Question: I am trying to extend whindows explorer (NOT IE) with a customized panel in C++, which should look like this:

and here's a similar question I found (in C#) :
<URL>
The question is of C# and already got an answer.
But I myself find the answer is a bit too brief for me to follow, here's what I got:
1. I should implement a BHO object
2. the BHO object should implemet IObjectWithSite and IDockingWindow
3. In SetSite method, call QueryInterface to get the pointer of service provider, then call QueryService to get the pointer of a Docking window frame, then finally call AddToolBar to add my customized window. and here's where I got lost
and my questions are:
1. at what time should I create my customized window? during the initialization of the object?
2. I think I should get a parent window's handle (in my case I think it should be the windows explorer's handle) before I can create my own window which will be a child of it, where can I get this handle? with the pointer of docking window frame ?
3. How should I register my dll? I read some sample codes of preview handlers, we have to register the dll properly before it can be invoked by the system right?
I've tried to reproduce what the similar question said for days, but no luck by now.
I'm really new to BHO and all such stuff, kindly please help me out of this, thanks.
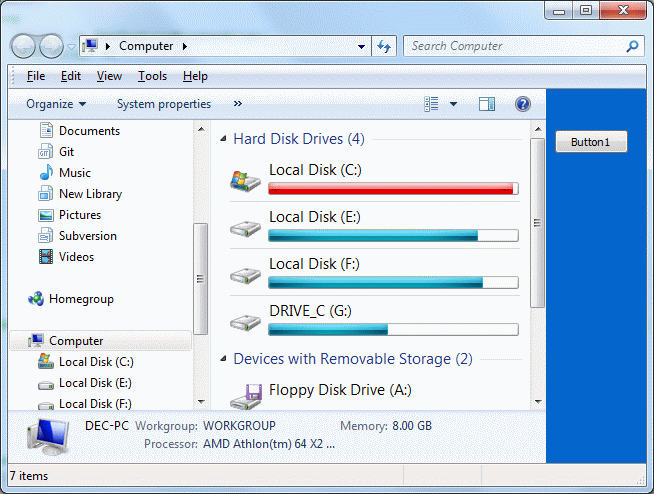
Answer: For such Explorer extension I create 2 object. First implements BHO (IDispatch and IObjectWithSite). Second implements IObjectWithSite, IOleWindow, IDockingWindow, IInputObject and IOleCommandTarget.
1) The logic of showing of your window depends on what you want to realize.
2) Parent window you can get inside Second.SetSite:
'''
Site.QueryInterface(IDockingWindowSite, FDockingWindowSite);
FDockingWindowSite.GetWindow(FParent);
'''
3) Just register your BHO as standard BHO.
It took a LONG time for me to create and debug such extension. If you are not expert in this sphere think again - do you really need this functionality. But if you really decided you need then try to create and register simple BHO first. And only when BHO works correctly add IDockingWindow implementation.